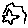
Label: star